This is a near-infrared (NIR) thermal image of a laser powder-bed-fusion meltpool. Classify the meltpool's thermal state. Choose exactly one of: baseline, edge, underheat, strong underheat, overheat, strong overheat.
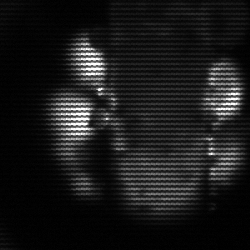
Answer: strong underheat